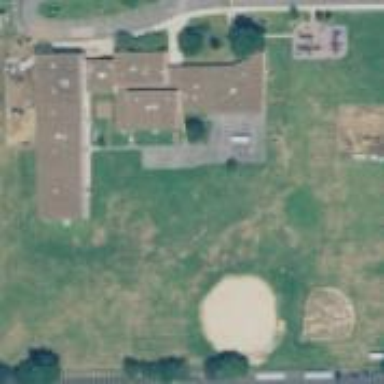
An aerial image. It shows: School building.